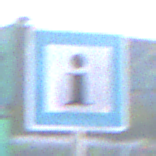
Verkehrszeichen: Informationsstelle
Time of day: MorningAfternoon
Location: Outdoor (Urban)
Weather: PartlyCloudy
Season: NotSpecified
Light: Natural